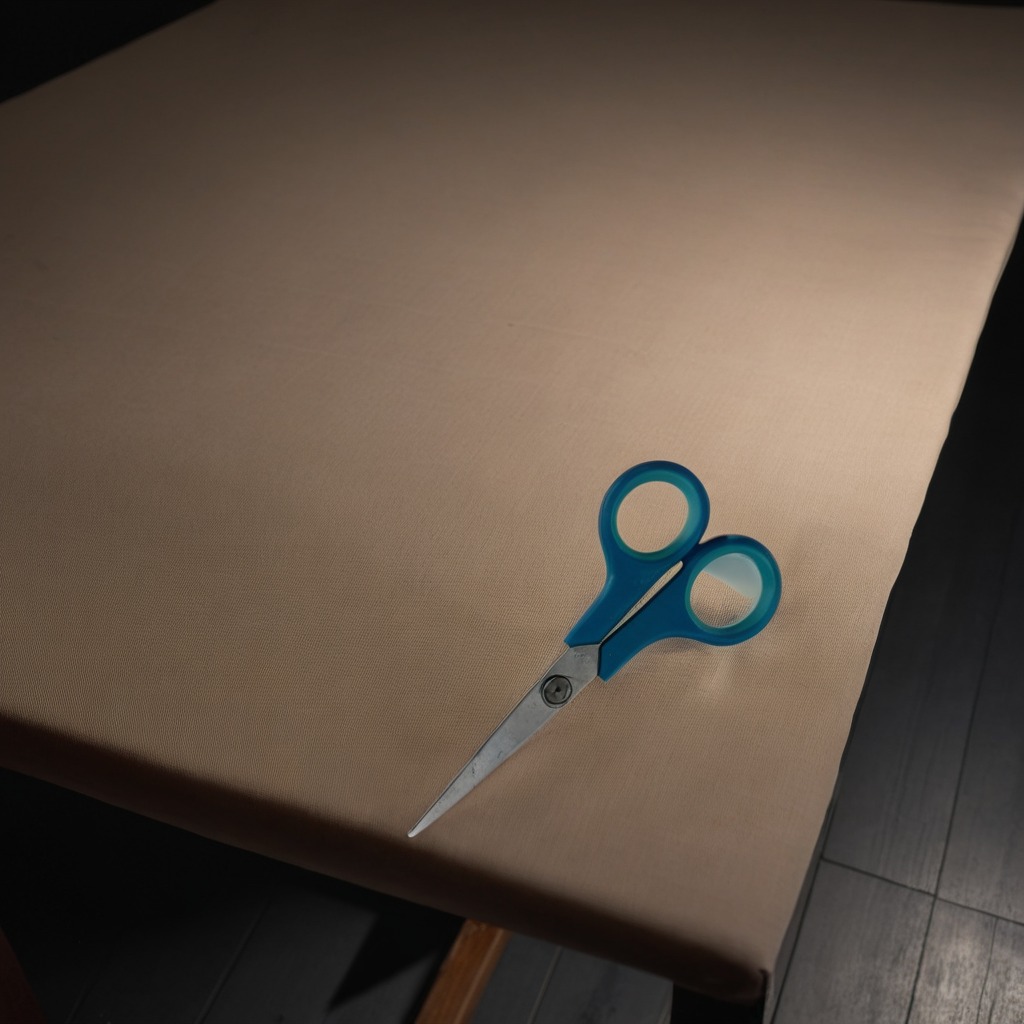
A scissor lying on the wooden table